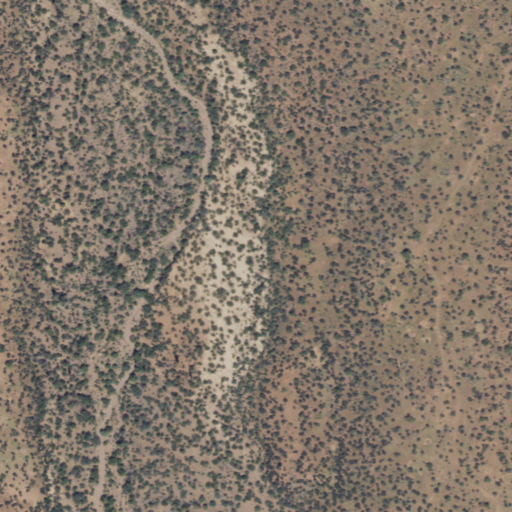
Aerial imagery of mountain in Arizona named Henderson Mesa containing only shrub